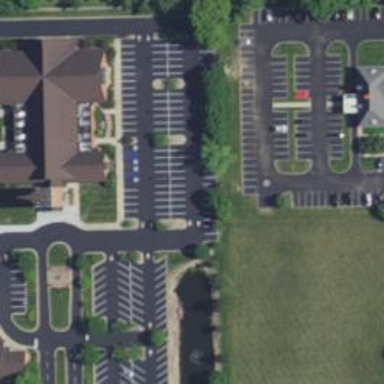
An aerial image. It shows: Parking space is available.